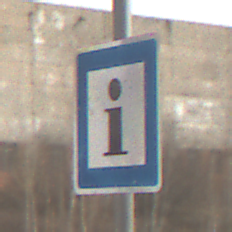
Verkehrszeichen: Informationsstelle
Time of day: MorningAfternoon
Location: Outdoor (Nature)
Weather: PartlyCloudy
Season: Winter
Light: Natural